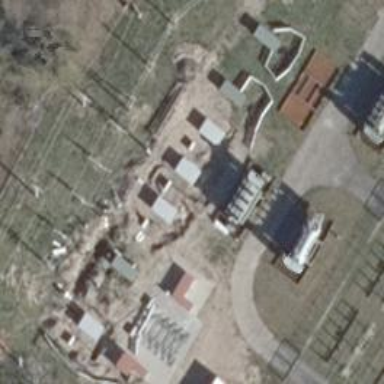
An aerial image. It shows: Distribution-level power substation.